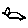
Label: bird